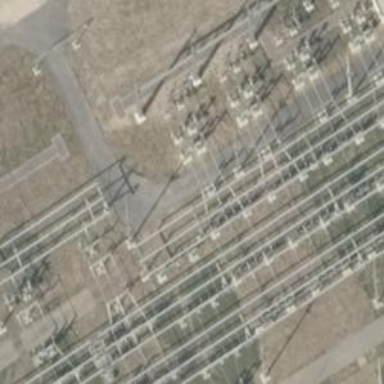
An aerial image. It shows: Power line with 3 cables in bay configuration.